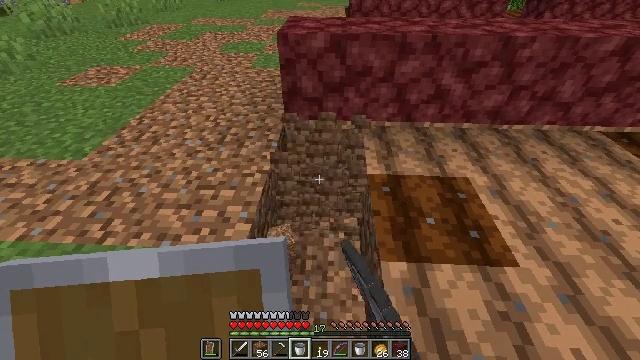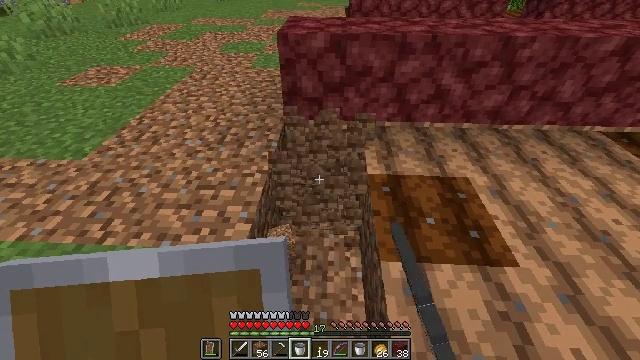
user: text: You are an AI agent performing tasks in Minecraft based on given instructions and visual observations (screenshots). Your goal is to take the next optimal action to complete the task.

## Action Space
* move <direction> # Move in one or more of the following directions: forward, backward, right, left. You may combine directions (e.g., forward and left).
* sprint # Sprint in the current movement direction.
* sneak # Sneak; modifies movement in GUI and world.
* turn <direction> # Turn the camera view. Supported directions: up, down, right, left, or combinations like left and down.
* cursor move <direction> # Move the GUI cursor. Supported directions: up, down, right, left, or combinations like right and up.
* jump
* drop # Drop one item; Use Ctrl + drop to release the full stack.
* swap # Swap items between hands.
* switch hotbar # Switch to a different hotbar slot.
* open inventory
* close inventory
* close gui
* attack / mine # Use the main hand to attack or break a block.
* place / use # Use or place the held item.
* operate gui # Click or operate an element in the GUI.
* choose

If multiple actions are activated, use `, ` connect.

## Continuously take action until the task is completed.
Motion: motion action
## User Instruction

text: Attack the farmland to gather it.
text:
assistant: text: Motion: no_op
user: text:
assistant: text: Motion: no_op